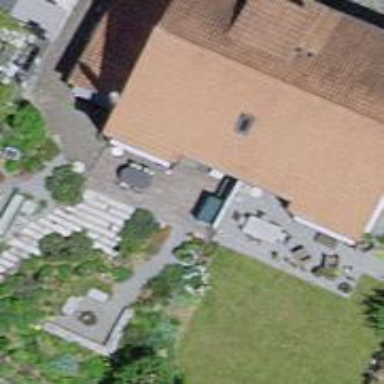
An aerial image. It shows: Semidetached house with gabled roof.